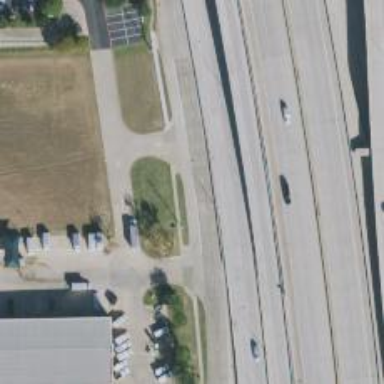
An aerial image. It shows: Secondary road with frontage road alongside.